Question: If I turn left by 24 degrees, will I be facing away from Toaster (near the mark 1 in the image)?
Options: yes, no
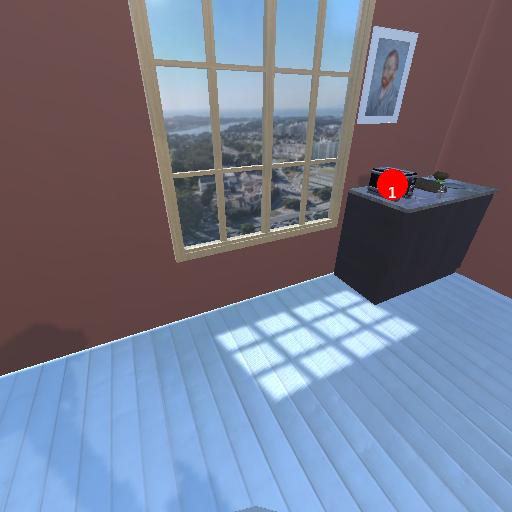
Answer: yes